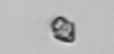
Label: Heterocapsa_rotundata